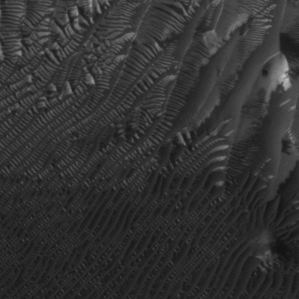
Label: frost